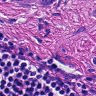
Metastatic tissue present: yes